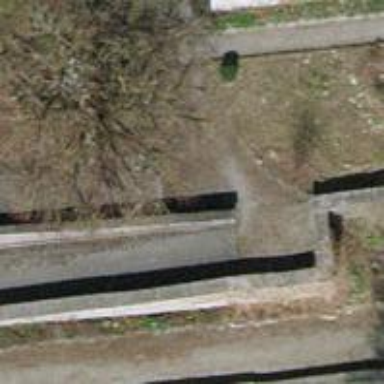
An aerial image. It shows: Wall resembling castle wall.